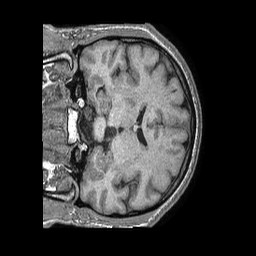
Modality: T1w
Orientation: coronal
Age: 53
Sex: male
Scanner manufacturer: philips
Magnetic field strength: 1.5 T
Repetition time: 0.007504 s
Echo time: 0.003408 s